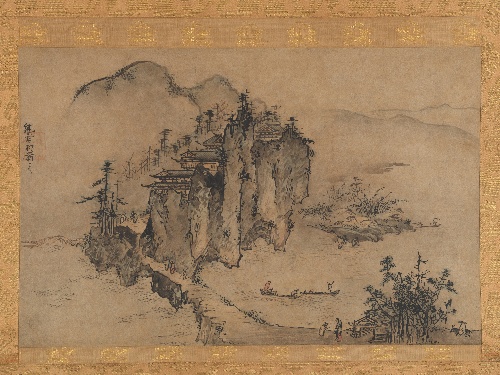
Title: 雪村周継筆　山水図|Landscape with Rocky Precipice
Artist: Sesson Shūkei
Artist bio: ca. 1504–ca. 1589
Date: 16th century
Object type: Hanging scroll
Classification: Paintings
Medium: Hanging scroll; ink and color on paper
Culture: Japan
Period: Muromachi period (1392–1573)
Dimensions: Image: 11 7/8 × 18 3/8 in. (30.2 × 46.7 cm)
Overall with mounting: 44 in. × 22 5/8 in. (111.8 × 57.4 cm)
Overall with knobs: 44 × 24 1/2 in. (111.8 × 62.3 cm)
Department: Asian Art
Credit line: Mary Griggs Burke Collection, Gift of the Mary and Jackson Burke Foundation, 2015
Accession year: 2015
Repository: Metropolitan Museum of Art, New York, NY
Tags: Landscapes